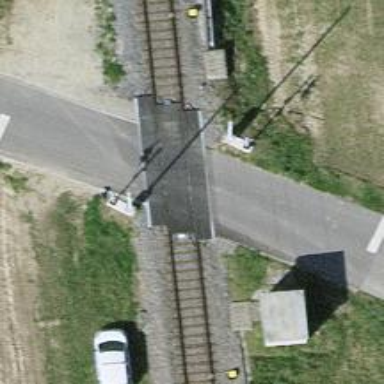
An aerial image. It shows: Railway level crossing.